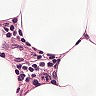
Metastatic tissue present: no